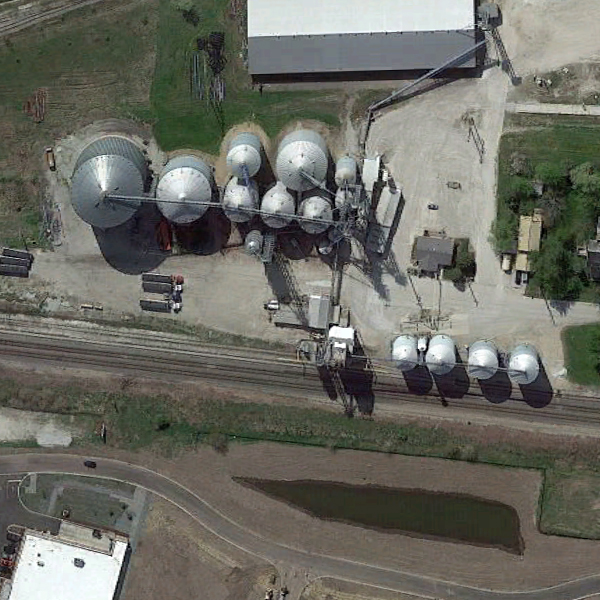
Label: StorageTanks